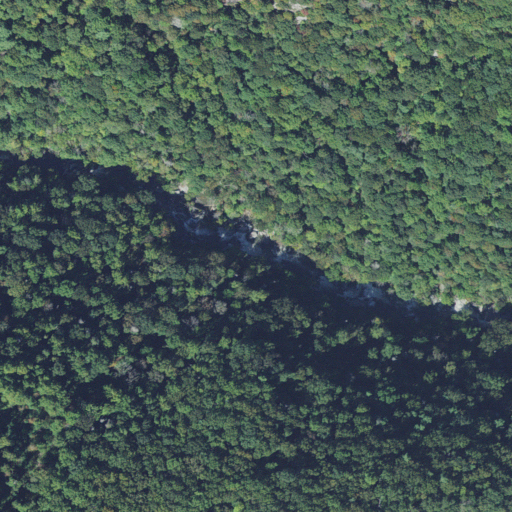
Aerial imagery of gap in North Carolina named The Narrows containing deciduous forest and mixed forest